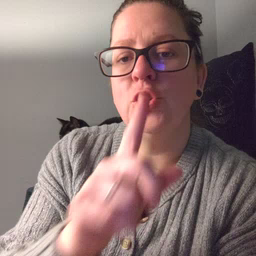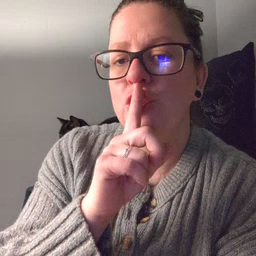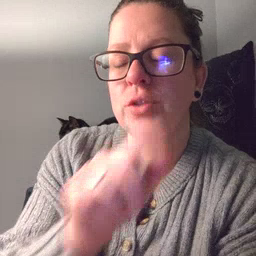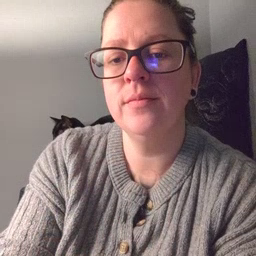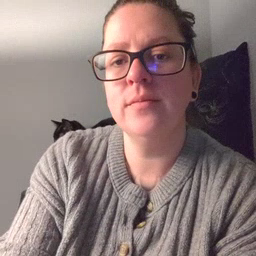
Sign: shhh